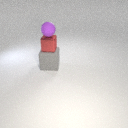
large gray rubber cube below small purple rubber sphere